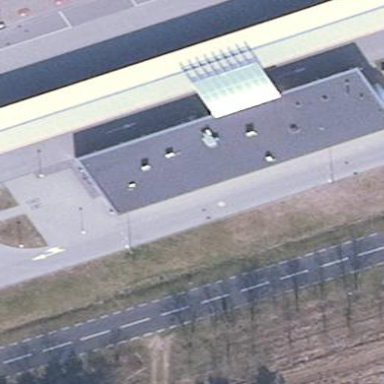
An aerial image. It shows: Flat-roofed service building.